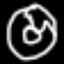
Label: donut